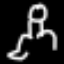
Label: frog